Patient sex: M
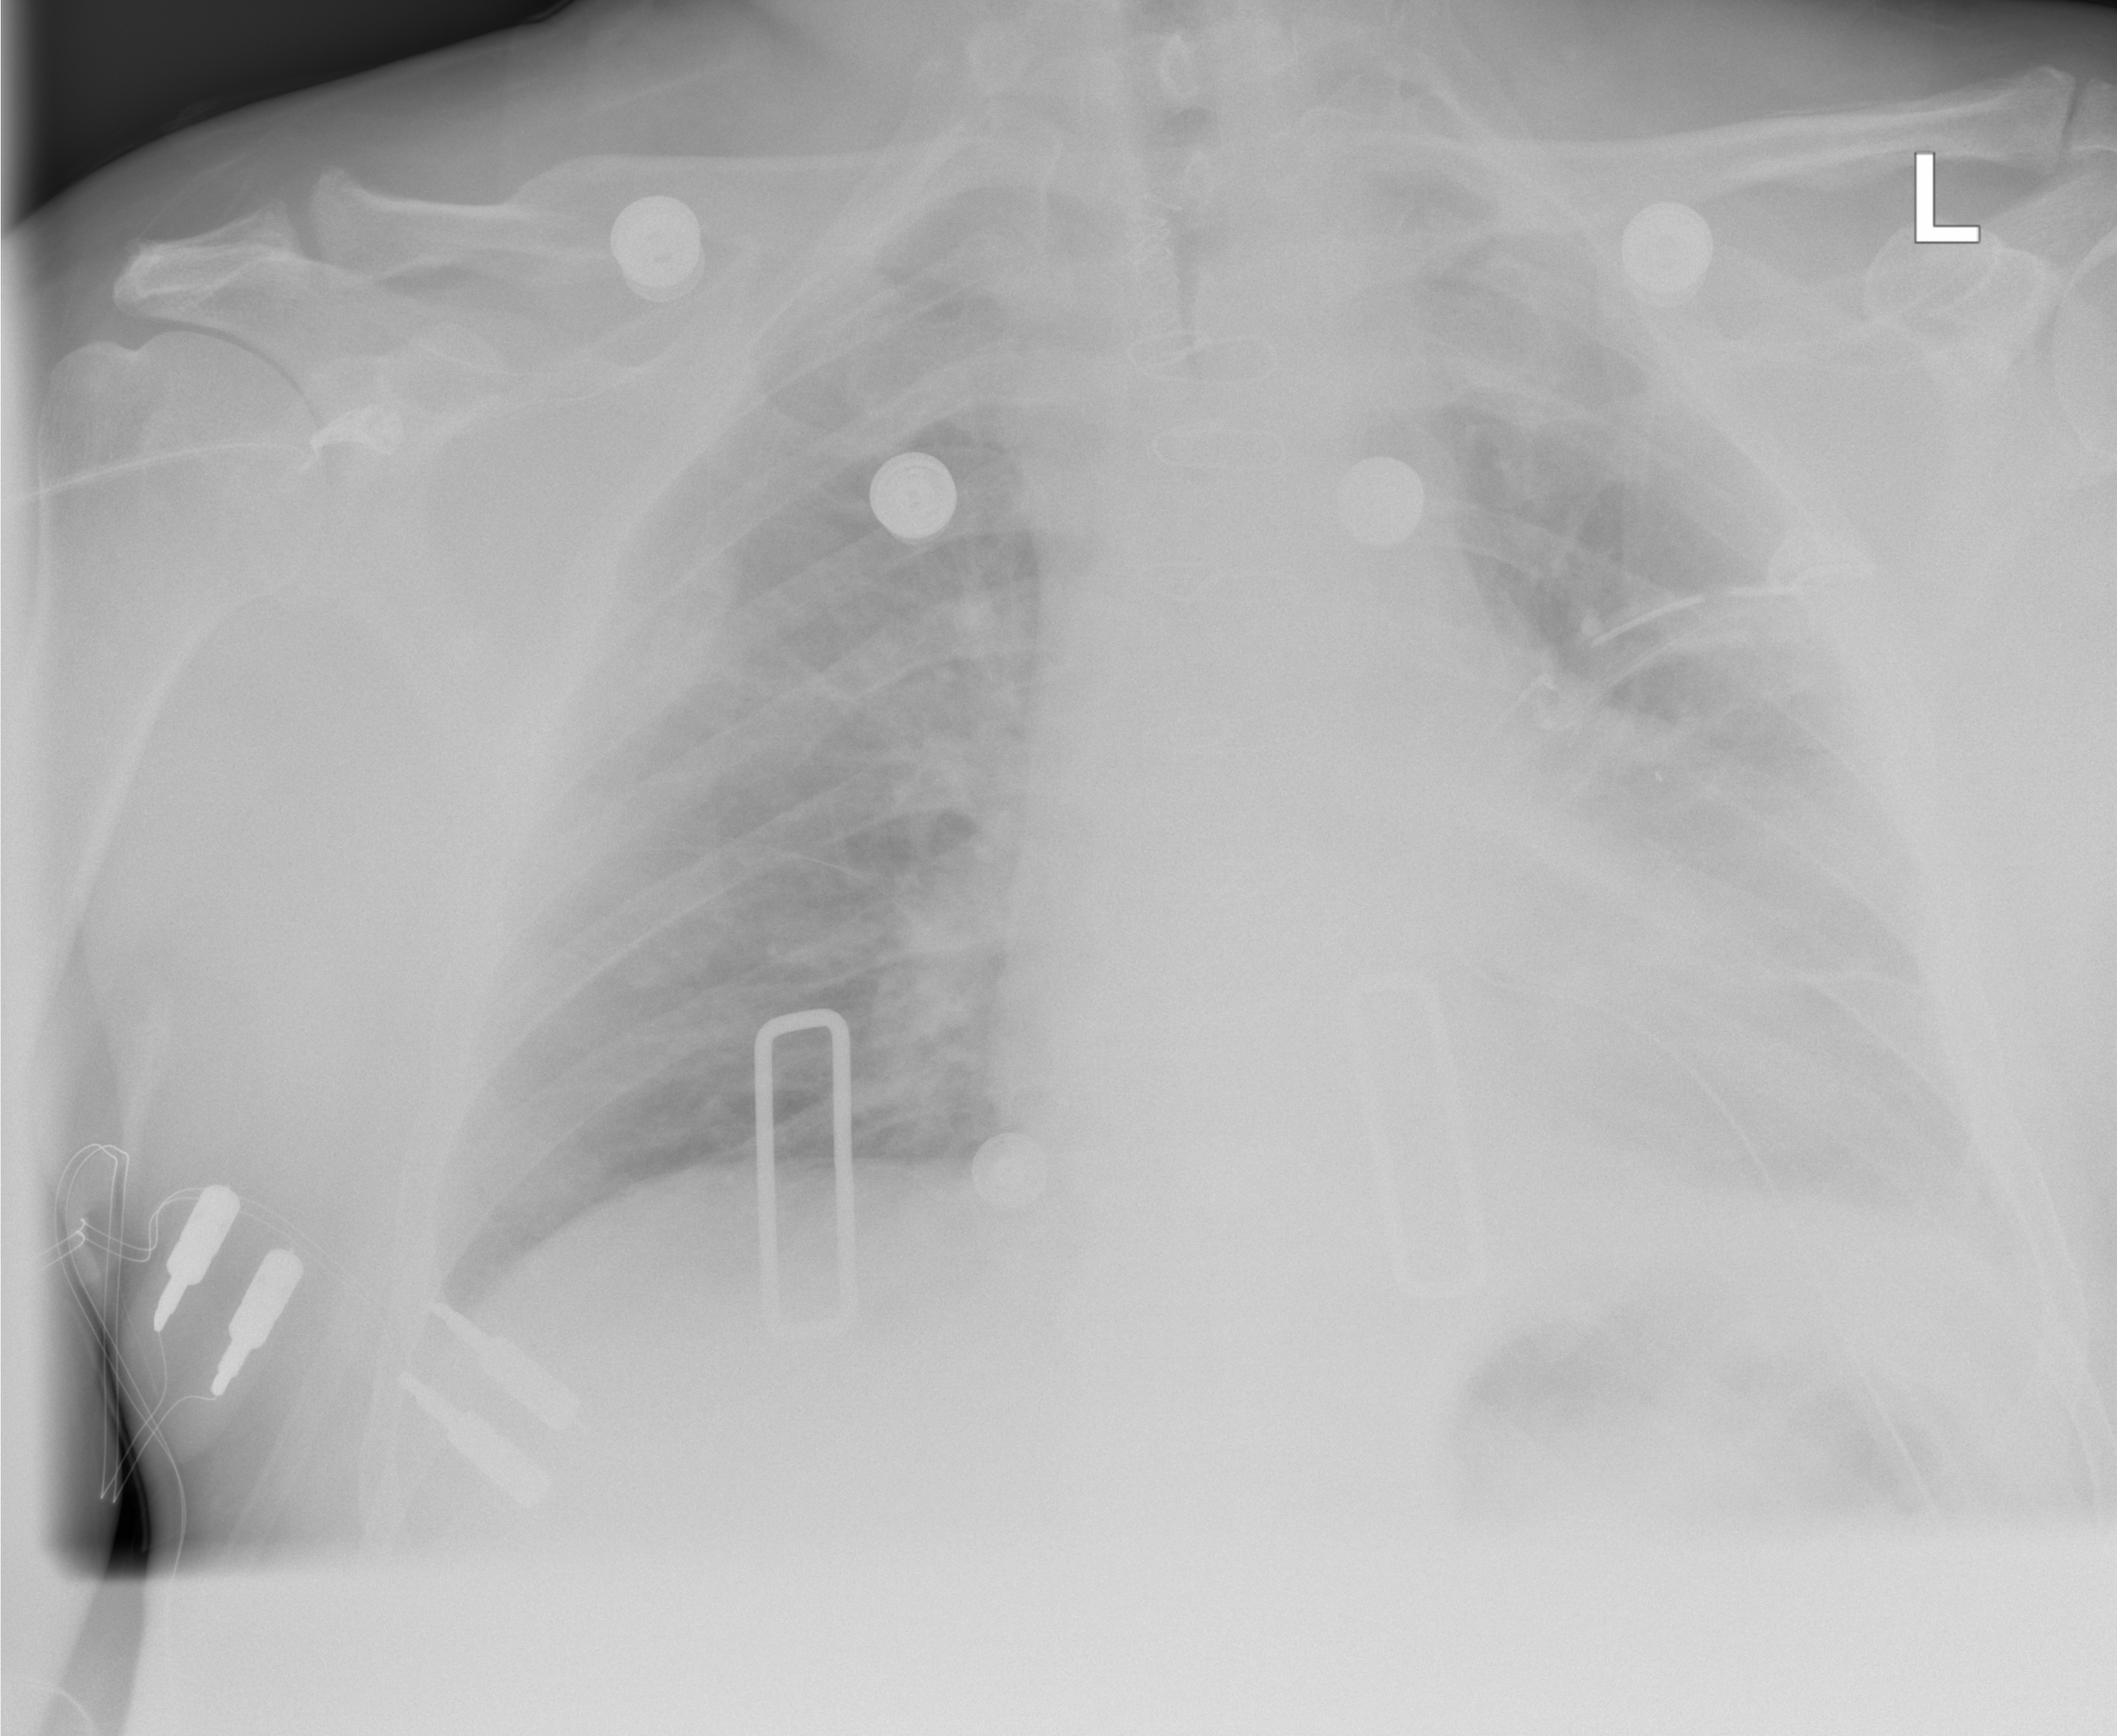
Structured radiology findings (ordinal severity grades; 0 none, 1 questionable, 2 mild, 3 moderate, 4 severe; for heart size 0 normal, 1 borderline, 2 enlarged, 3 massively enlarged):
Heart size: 2
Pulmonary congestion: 0
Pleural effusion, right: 0
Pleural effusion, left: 2
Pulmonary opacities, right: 0
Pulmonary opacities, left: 0
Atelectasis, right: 2
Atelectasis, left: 2